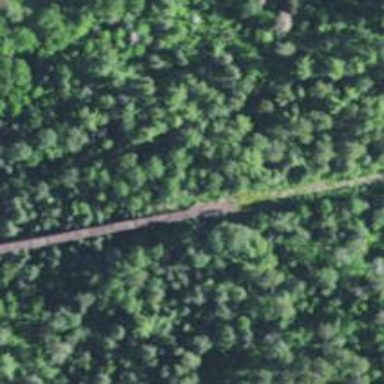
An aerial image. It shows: Disused railway bridge.